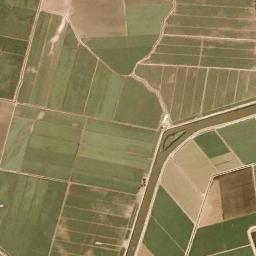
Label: rectangular_farmland